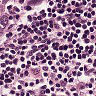
Metastatic tissue present: yes